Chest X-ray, PA view. Patient: 62 years old, sex F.
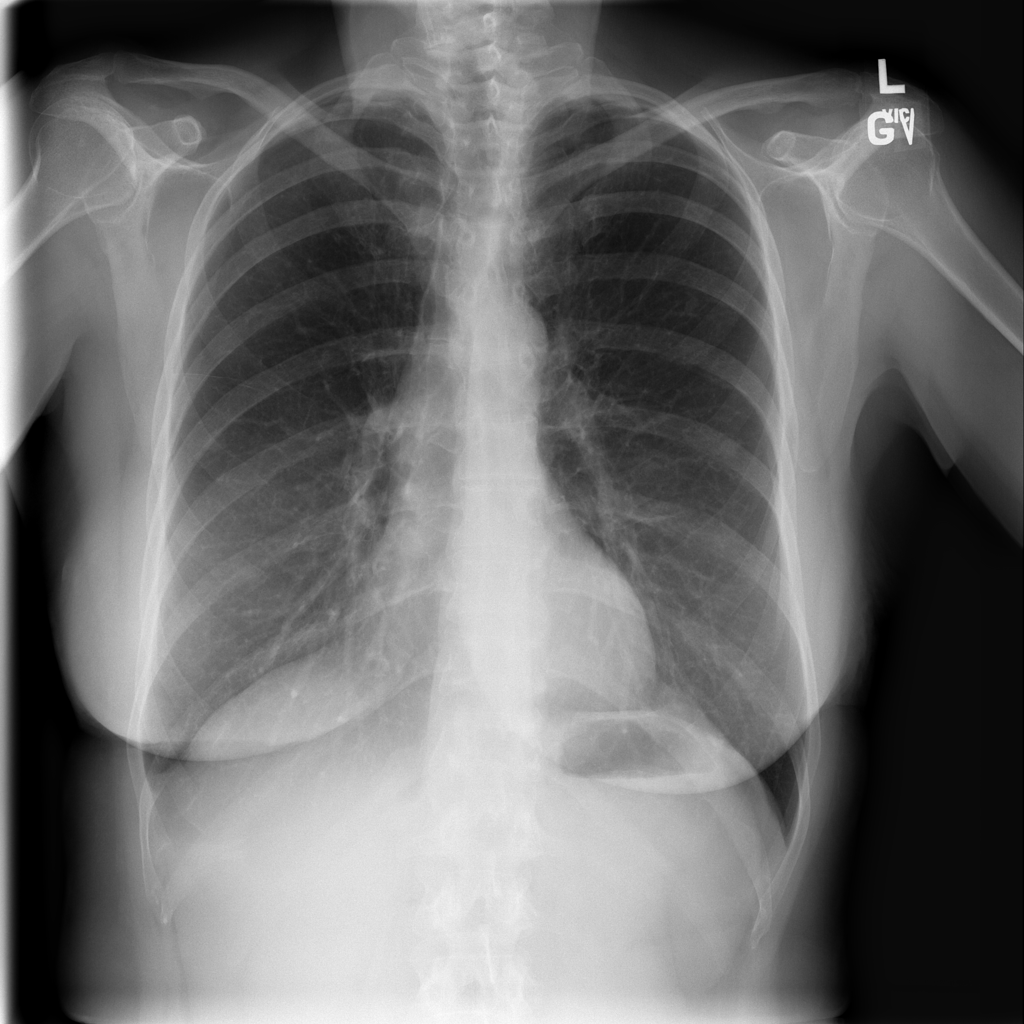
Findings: No Finding